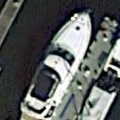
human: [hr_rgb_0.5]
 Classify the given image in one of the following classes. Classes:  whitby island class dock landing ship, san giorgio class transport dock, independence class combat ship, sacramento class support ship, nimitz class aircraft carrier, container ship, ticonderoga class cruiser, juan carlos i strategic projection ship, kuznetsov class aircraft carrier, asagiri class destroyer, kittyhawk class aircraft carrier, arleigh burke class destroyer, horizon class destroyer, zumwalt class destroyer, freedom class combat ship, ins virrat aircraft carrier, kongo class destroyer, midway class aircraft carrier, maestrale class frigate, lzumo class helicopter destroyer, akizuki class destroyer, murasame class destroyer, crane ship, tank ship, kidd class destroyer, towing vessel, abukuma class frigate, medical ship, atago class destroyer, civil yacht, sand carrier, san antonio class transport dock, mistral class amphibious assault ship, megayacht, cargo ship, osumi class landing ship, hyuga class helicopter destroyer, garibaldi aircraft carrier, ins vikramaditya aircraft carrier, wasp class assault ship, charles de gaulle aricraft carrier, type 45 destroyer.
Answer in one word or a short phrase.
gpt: Civil yacht